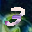
Label: 3